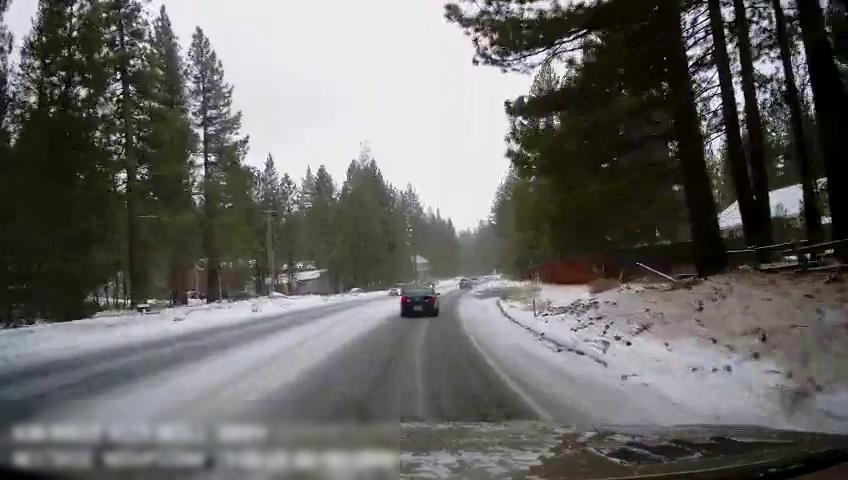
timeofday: Day
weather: Snowy
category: Drivable Space
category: Vehicles | Car
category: Vehicles | Car
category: Vehicles | Car
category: Lanes | Current Lane